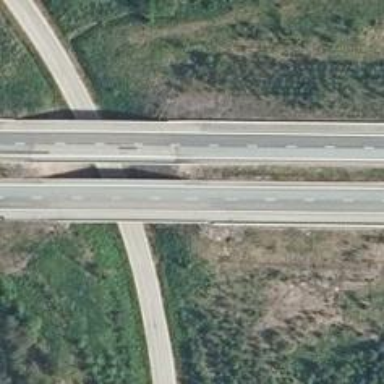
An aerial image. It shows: Asphalt bridge over motorway.